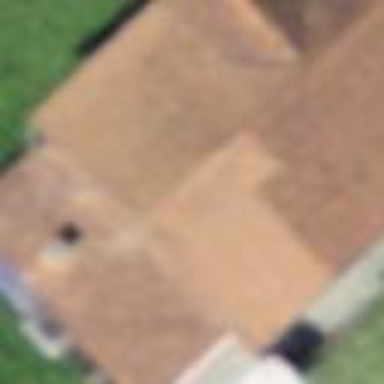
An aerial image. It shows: Farm building.